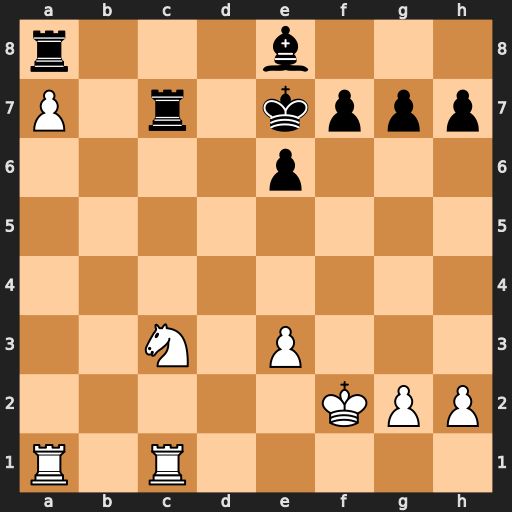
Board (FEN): r3b3/P1r1kppp/4p3/8/8/2N1P3/5KPP/R1R5
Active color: w
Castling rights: -
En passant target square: -
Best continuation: Nd5+ exd5 Rxc7+